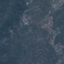
Land use / land cover class: HerbaceousVegetation